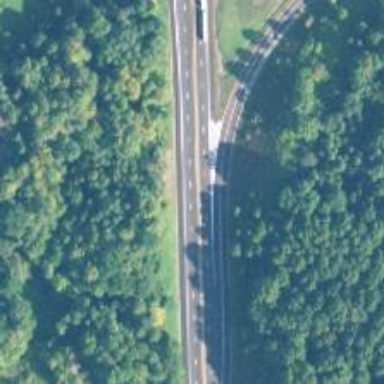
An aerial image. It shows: Trunk highway with expressway features.